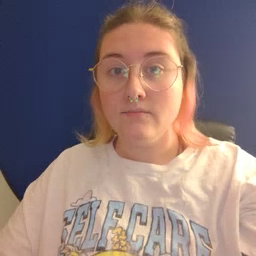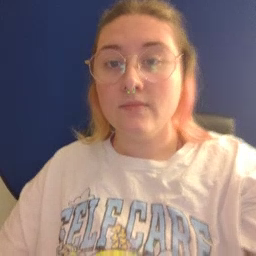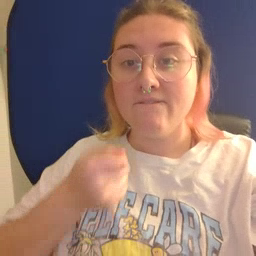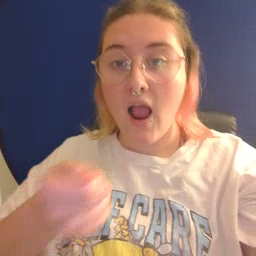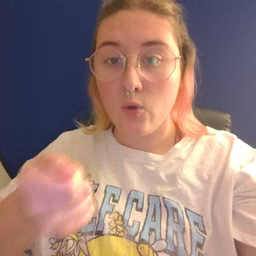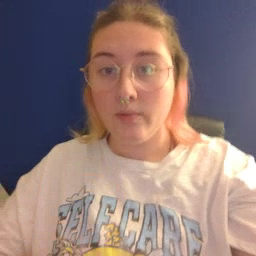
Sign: vacuum